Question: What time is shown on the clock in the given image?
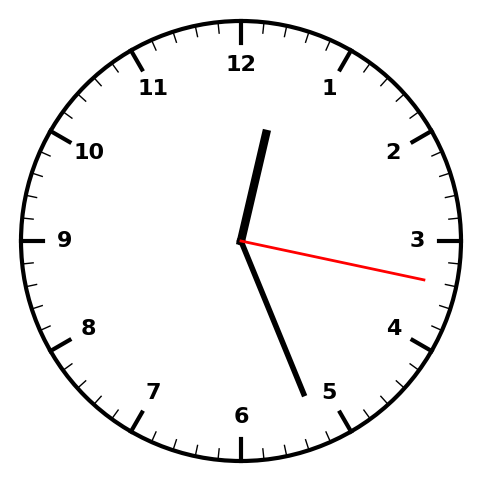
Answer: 12:26:17